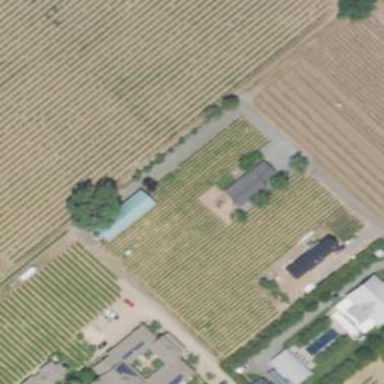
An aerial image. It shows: Vineyard with wine grapes as the main crop.